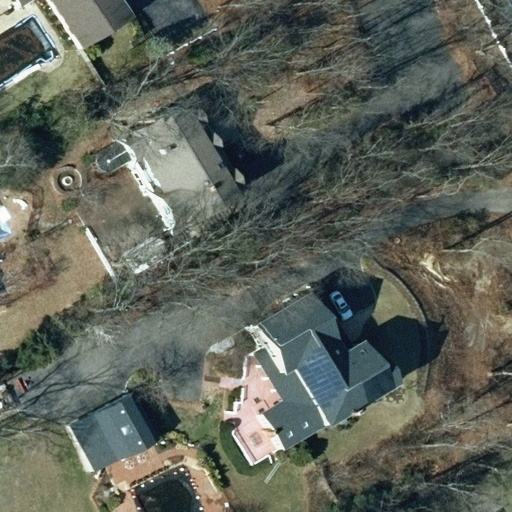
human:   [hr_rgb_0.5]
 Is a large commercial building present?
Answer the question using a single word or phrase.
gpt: no

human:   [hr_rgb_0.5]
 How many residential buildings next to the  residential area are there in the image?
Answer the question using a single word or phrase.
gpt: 4

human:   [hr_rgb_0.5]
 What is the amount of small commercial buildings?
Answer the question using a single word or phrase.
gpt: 0

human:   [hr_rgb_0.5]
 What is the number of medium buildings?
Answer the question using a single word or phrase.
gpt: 3

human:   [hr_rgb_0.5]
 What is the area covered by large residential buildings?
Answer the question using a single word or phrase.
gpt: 0m2

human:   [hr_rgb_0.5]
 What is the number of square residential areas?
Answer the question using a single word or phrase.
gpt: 0

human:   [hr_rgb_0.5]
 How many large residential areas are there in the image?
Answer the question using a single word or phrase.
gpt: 1

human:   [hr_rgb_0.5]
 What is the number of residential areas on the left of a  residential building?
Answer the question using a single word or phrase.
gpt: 1

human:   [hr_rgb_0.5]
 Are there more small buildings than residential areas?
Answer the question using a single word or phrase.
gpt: no

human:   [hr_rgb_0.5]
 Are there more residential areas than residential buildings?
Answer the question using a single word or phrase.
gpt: no

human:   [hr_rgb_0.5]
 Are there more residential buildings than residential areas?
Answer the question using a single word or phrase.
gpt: yes

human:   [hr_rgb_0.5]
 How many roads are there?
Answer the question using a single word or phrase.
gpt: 0

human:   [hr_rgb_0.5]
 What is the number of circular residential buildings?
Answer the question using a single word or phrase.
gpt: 0

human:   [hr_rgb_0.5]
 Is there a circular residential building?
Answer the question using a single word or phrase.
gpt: no

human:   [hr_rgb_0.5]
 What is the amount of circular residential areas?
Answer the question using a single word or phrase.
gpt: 0

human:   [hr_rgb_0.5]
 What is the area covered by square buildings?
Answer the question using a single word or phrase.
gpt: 0m2

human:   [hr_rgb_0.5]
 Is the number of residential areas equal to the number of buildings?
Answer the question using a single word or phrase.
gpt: no

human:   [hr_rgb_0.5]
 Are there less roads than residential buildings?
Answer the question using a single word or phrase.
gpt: yes

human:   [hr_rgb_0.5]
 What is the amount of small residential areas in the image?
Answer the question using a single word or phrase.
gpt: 0

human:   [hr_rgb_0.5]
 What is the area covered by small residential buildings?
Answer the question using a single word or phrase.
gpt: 18m2

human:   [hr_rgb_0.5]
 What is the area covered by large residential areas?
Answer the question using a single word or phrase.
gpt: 10637m2

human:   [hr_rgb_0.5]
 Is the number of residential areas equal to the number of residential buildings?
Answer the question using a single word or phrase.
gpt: no

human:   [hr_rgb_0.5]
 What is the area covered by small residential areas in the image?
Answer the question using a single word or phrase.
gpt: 0m2

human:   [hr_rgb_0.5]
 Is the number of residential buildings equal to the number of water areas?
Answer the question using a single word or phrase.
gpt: no

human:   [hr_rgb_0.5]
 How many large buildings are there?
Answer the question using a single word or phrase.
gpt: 0

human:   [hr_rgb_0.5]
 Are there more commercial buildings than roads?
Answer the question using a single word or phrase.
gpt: no

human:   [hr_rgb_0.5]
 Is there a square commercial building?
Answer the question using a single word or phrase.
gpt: no

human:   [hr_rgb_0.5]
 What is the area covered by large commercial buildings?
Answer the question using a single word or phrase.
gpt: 0m2

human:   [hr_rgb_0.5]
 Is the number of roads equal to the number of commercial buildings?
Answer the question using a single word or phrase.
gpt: yes

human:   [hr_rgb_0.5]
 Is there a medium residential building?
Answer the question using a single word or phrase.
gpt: yes

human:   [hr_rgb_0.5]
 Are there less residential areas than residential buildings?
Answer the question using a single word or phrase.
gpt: yes

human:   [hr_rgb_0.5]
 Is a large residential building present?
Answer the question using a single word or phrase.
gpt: no

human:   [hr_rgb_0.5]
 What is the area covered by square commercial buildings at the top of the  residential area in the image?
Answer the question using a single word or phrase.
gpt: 0m2

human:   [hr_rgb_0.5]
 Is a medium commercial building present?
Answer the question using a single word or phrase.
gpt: no

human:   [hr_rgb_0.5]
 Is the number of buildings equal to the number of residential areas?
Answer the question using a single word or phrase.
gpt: no

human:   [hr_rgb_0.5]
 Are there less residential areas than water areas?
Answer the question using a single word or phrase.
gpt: no